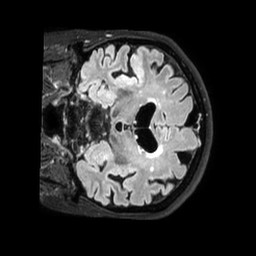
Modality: FLAIR
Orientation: coronal
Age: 77
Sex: female
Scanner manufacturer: philips
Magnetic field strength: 3 T
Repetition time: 4.8 s
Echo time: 0.34 s